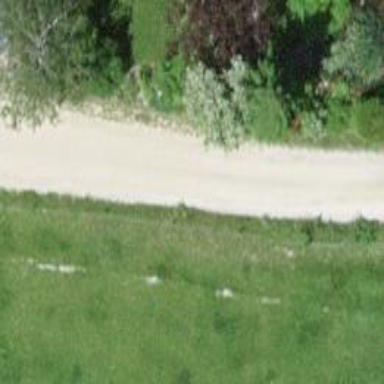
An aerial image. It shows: Unpaved residential road.